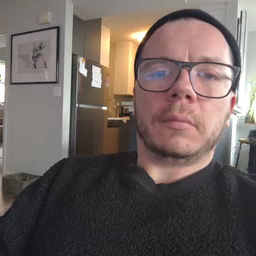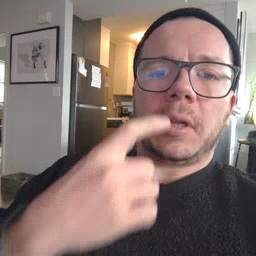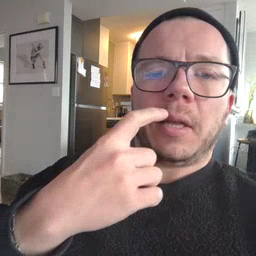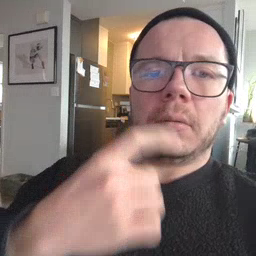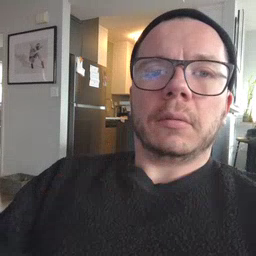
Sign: glasswindow